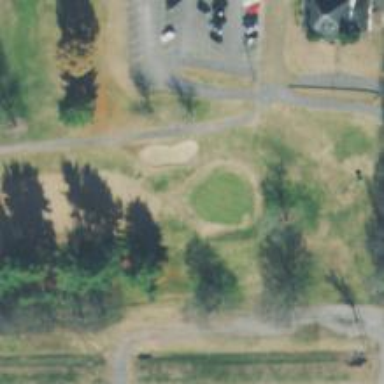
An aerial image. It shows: View of golf hole.